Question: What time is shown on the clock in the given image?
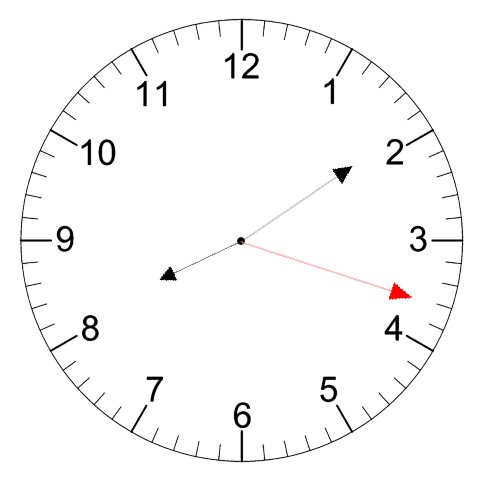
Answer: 08:09:18